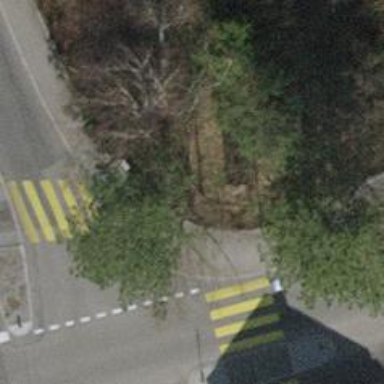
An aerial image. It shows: Paved sidewalk that serves as footway.